Brain MRI, t2w sequence, axial 2D slice.
Patient: age 52, sex F, weight 75 kg, height 1.65 m
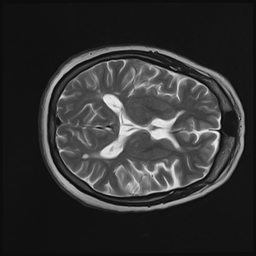